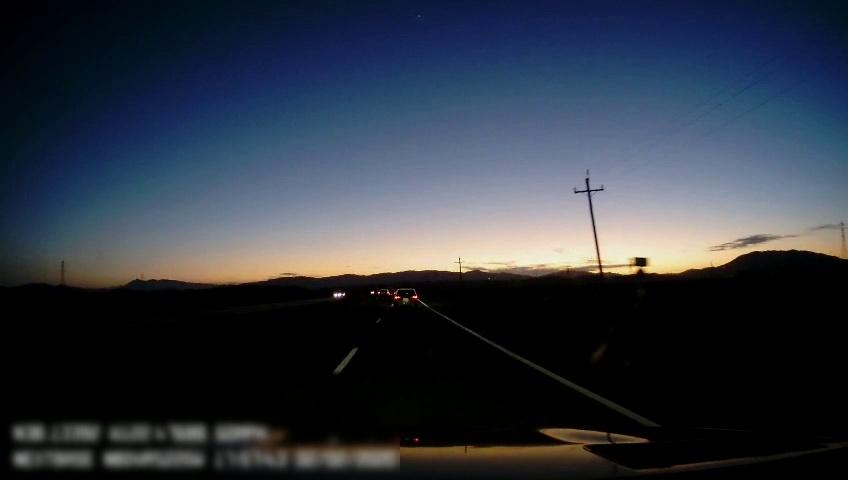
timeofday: Dusk/Dawn/Twilight
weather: Sunny
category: Drivable Space
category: Vehicles | SUV
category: Vehicles | SUV
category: Lanes | Current Lane
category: Lanes | Current Lane